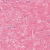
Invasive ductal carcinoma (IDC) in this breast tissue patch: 0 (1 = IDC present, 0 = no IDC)